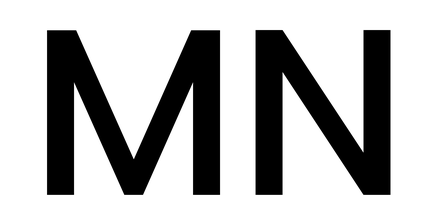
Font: Poppins-Medium